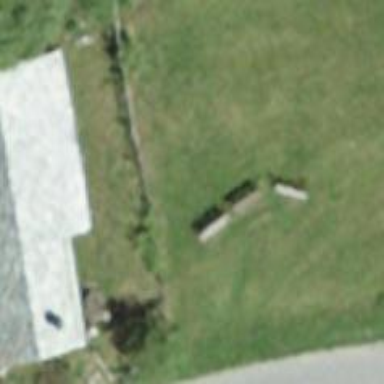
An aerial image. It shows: Bench for seating.